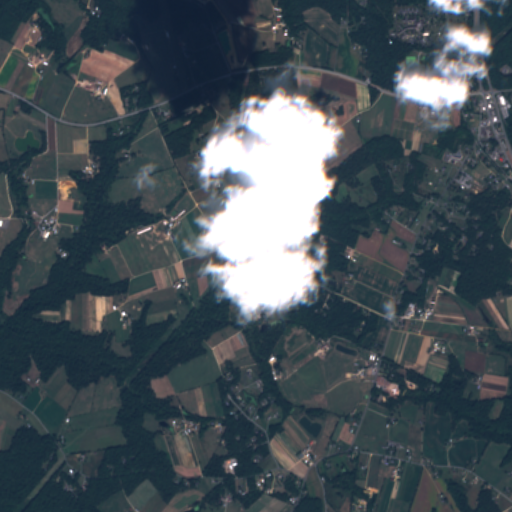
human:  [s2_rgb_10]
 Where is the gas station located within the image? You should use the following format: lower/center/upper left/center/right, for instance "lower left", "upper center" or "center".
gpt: The gas station is located in the upper right of the image.
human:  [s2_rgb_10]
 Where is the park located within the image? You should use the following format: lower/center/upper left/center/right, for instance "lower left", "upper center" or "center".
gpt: The park is located in the upper right of the image.
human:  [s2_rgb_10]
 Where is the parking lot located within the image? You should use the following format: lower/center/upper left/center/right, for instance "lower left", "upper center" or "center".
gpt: The parking lot is located in the upper right of the image.
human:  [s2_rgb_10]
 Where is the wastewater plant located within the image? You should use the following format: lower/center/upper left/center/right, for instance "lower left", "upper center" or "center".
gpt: The wastewater plant is located in the upper right of the image.
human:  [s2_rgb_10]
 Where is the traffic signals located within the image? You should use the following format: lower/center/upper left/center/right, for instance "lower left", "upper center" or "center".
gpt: The traffic signals is located in the upper right of the image.
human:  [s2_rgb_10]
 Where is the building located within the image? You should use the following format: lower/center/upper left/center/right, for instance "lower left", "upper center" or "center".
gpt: There is no building in the image.